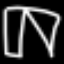
Label: pants